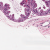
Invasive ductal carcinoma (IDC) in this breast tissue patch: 0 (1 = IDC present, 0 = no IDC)